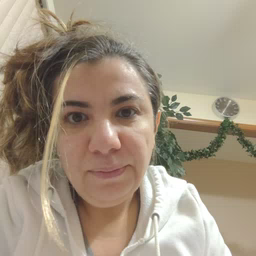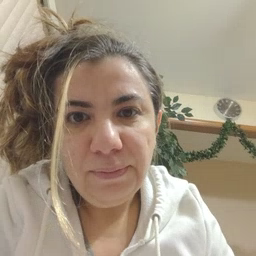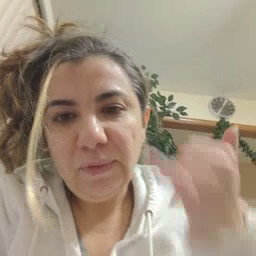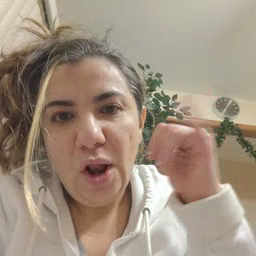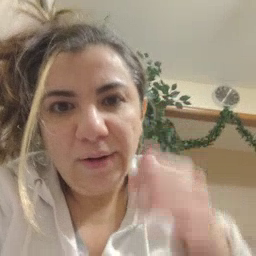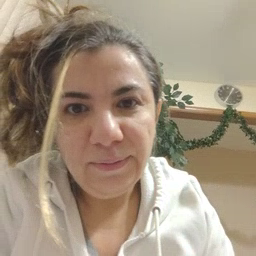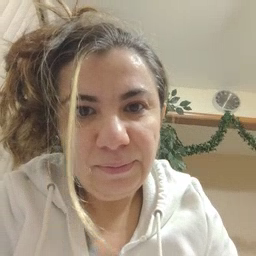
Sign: yellow